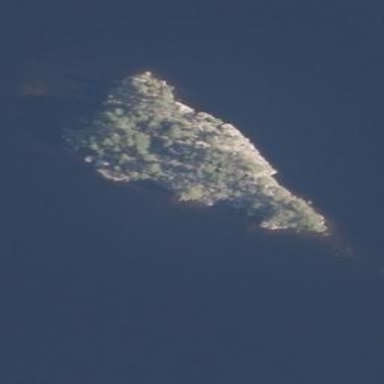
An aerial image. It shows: Islet covered with woodland.